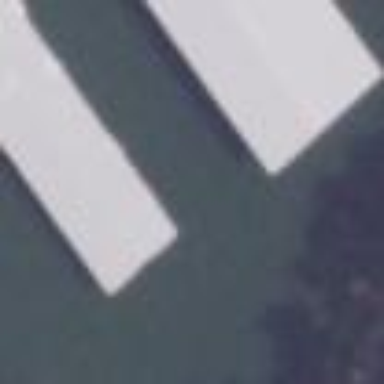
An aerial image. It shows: Building used for boat storage.